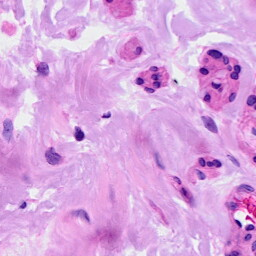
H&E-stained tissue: Ovarian